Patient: sex F, age 59
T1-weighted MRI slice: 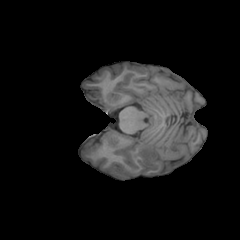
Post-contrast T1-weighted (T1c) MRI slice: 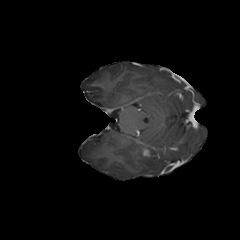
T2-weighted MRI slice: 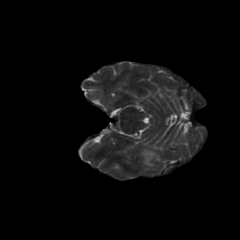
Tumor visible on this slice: yes
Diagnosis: Glioblastoma, IDH-wildtype
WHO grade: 4